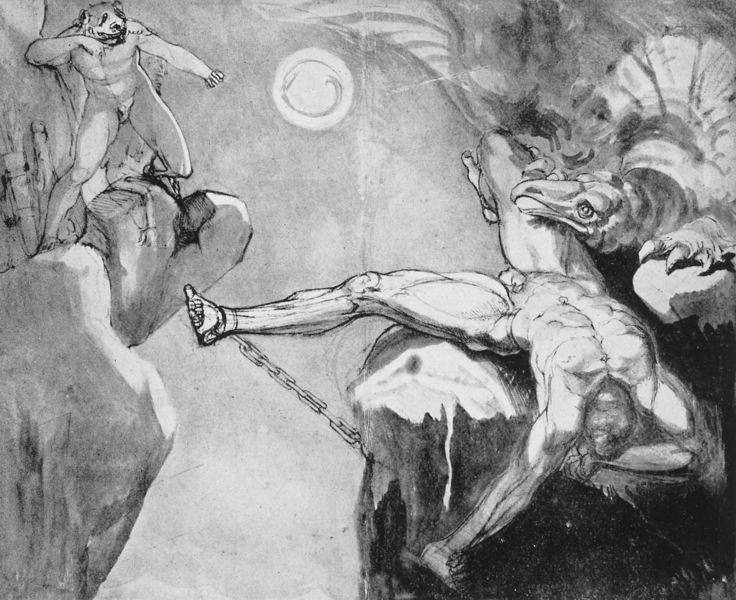
Titel: Prometheus gerettet von Heracles
Künstler: Henry Fuseli
Institution: London, British Museum
Schlagwörter: adler, akt, berg, felsen, fuß, körper, mann, nackt, vogel, weiß, aquarell, grau, schwarz, skizze, zeichnung, tier, tot, sonne, fesseln, bein, schnabel, fels, gebirge, kette, nackte, mond, maske, stich, gefahr, gefangen, ketten, krallen, entwurf, muskel, fabelwesen, greif, schwingen, gefangener, bär, monster, fessel, kett, gefesselt, fussfessel, prometheus, kaukasus, weriß, beim, körüer, bärenkopf